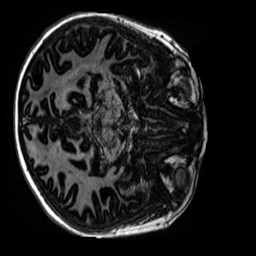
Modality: MP2RAGE
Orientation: axial
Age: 12
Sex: male
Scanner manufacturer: siemens
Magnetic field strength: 3 T
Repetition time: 4 s
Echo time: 0.00299 s